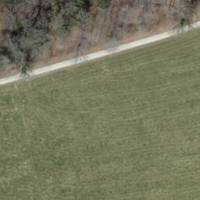
EUNIS habitat code: 52
Species observed at this site:
Ilex aquifolium